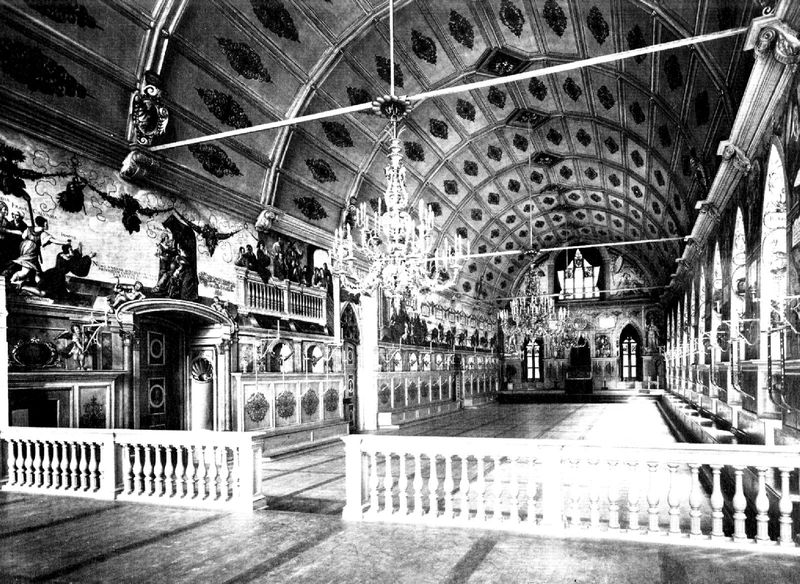
Titel: Altes Nürnberger Rathaus
Standort: Nürnberg (EU - D - B)
Schlagwörter: mann, fenster, grau, lampe, licht, marmor, schwarz, tür, weiss, dach, gebäude, zaun, ornament, architektur, kirche, decke, innen, girlande, parkett, saal, detail, kerze, kerzen, kronleuchter, leuchter, geländer, foto, fotografie, eingang, balustrade, schwarz-weiss, photo, kasetten, kassetten, streben, tonnengewölbe, kasseten